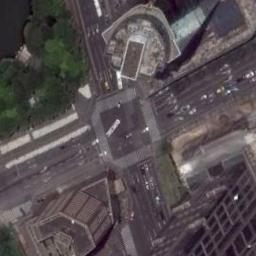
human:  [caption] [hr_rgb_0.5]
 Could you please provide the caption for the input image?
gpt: There are many moving and waiting vehicles on the road at the intersection, Many buildings and some trees around the intersection .

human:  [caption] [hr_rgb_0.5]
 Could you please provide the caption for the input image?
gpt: An intersection with dense traffic located in a block with some high-rise buildings .

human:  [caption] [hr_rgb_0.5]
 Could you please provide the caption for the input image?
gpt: There is no building next to the intersection .

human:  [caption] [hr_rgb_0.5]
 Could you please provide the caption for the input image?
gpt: There are many buildings of different shapes and sizes beside the intersection .

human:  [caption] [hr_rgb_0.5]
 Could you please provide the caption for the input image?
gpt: There are some trees and buildings around the intersection .